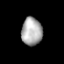
Tissue: prostate
Cell type: T cells
Senescence score: 0.2985
Nuclear area (px): 561
Mean DAPI intensity: 172.775